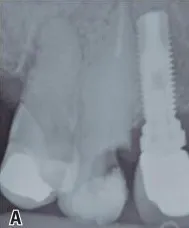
Initial radiographic images. Presence of prosthesis over implant in region of 12, bone loss in distal of tooth 14 and, radiolucent area in mesial of tooth 13, which was endodontically treated.
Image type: radiology (x_ray)